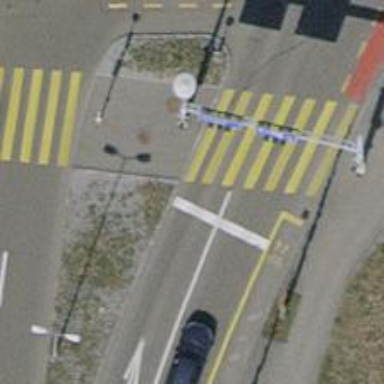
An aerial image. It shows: Kerb barrier.